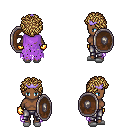
a pixel art fantasy rpg character, female body template, human, dark skin, maroon tattered cape, metal pants, blonde curly afro hairstyle, purple tiara, gold gloves, white slippers, shield, four views (front, back, left, right), 2x2 character sprite sheet, small pixel art, hard edges, no anti-aliasing